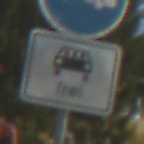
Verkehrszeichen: MehrfachbesetzePersonenkraftwagenFrei
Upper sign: Busssonderstreifen
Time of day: MorningAfternoon
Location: Outdoor (Suburban)
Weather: PartlyCloudy
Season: NotSpecified
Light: Natural